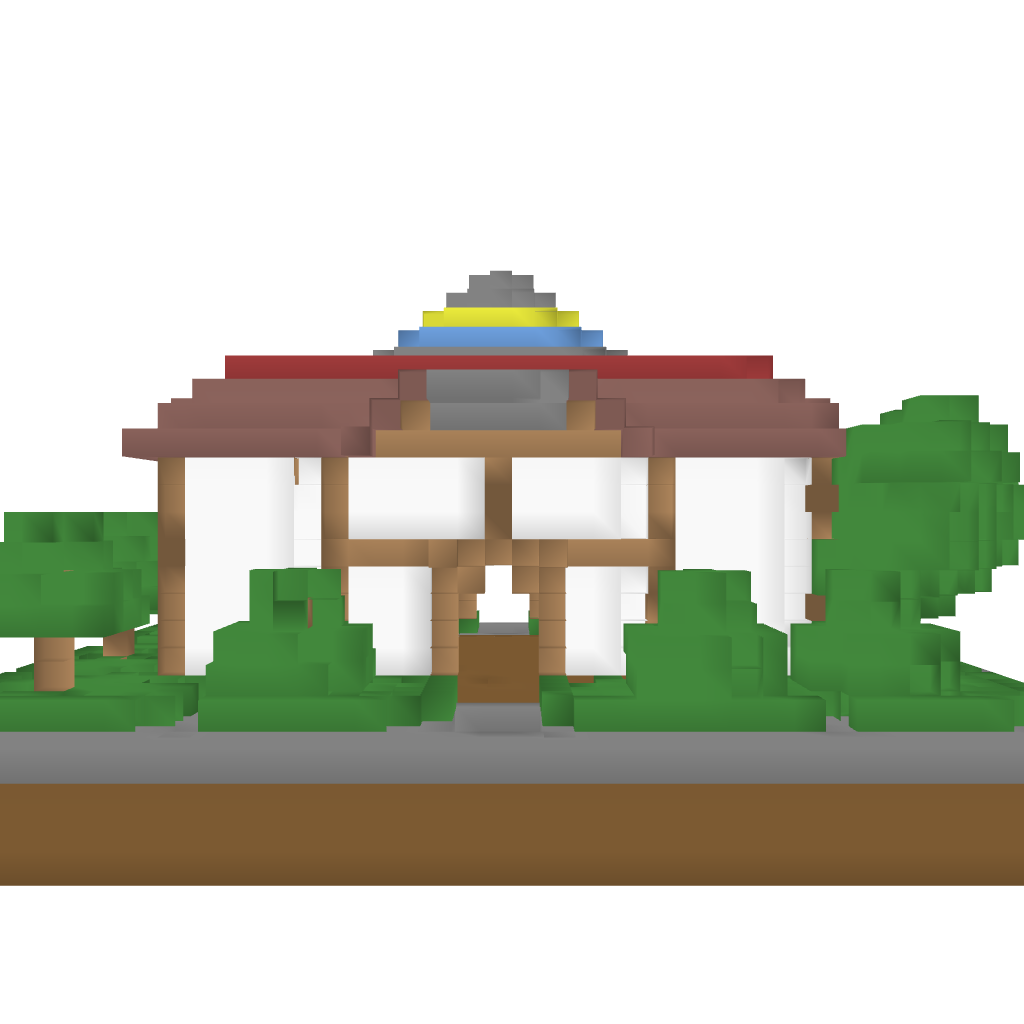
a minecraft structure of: FiretopGames Submission high quality